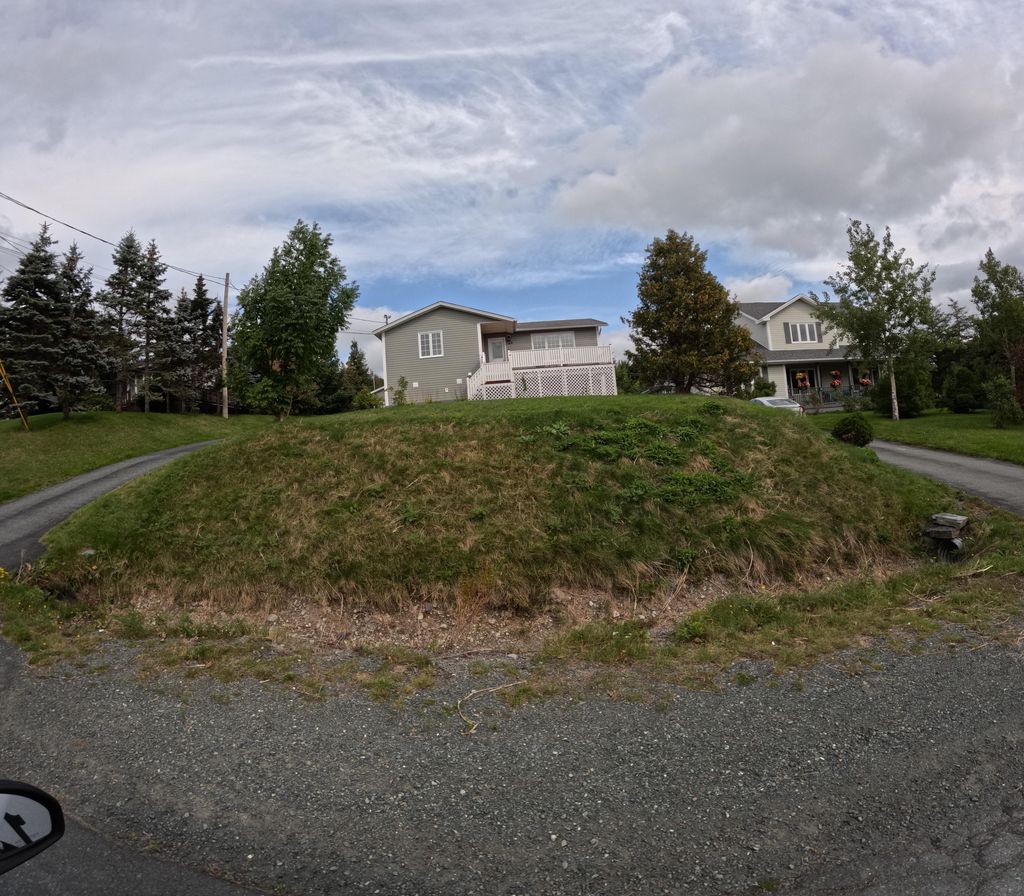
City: st_johns